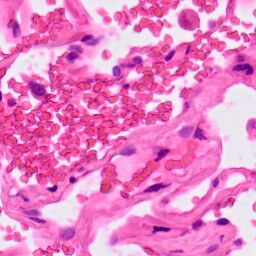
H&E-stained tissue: Lung